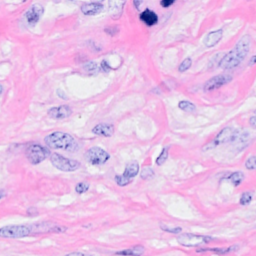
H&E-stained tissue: Breast